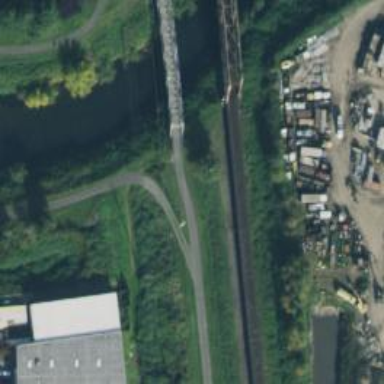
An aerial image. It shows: Asphalt cycleway bridge over abandoned railway.